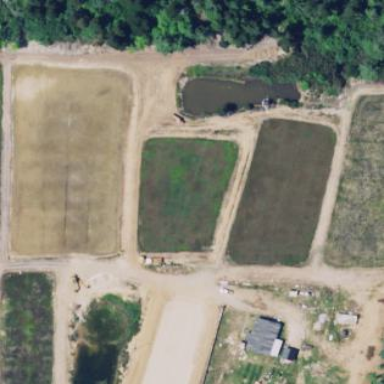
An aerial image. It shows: Farmland with cranberries as the main crop.